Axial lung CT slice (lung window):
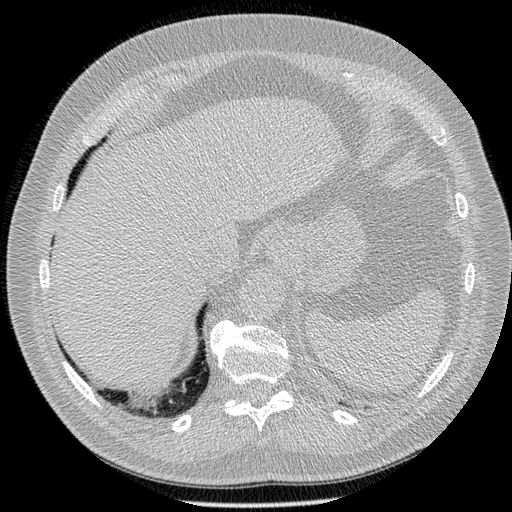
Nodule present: no